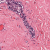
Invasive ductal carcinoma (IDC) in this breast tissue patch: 0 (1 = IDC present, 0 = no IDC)